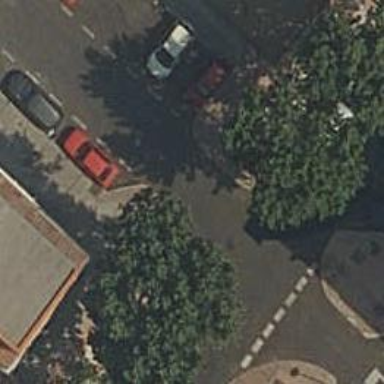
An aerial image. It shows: Footway surfaced with paving stones.